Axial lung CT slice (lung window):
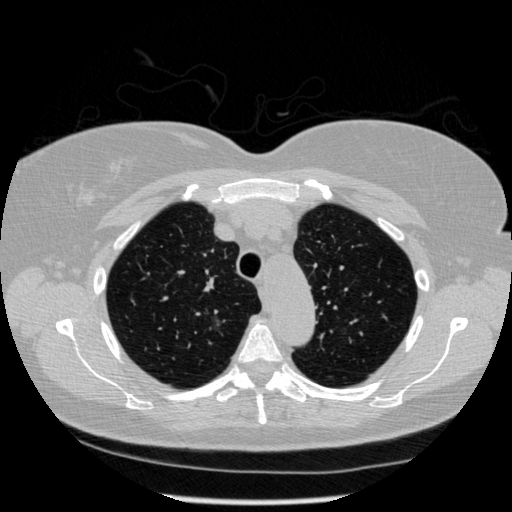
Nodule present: no